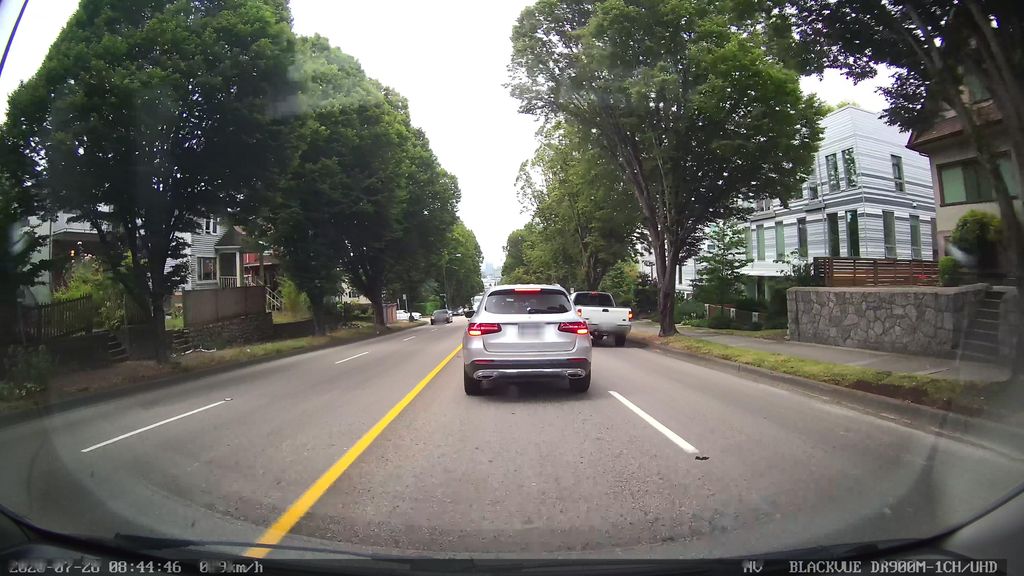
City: vancouver